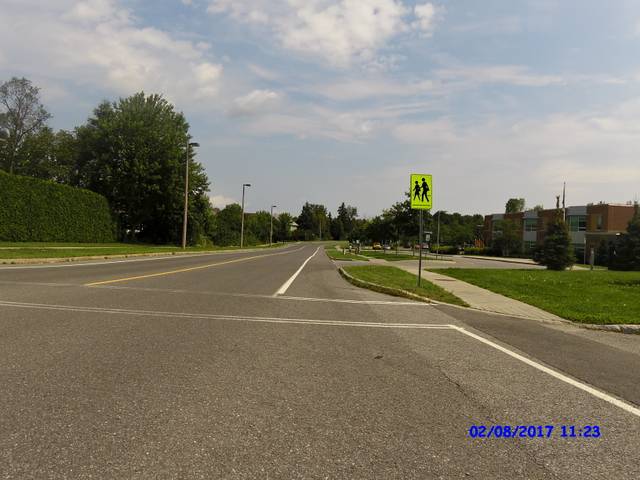
Region: Canada
Coordinates: 45.327, -75.924